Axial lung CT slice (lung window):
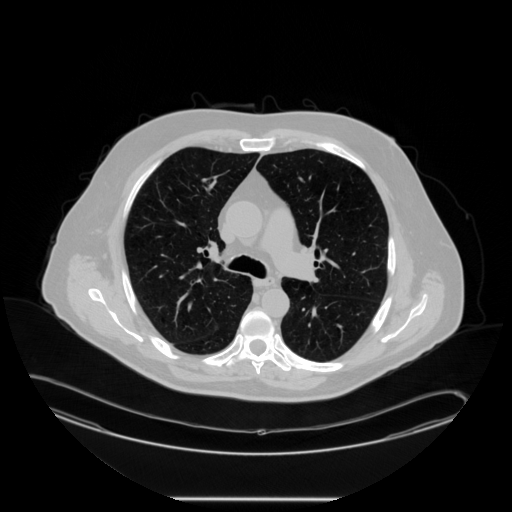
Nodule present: no